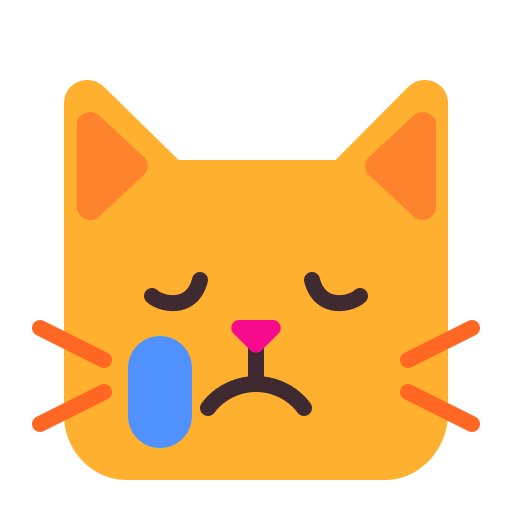
crying cat flat